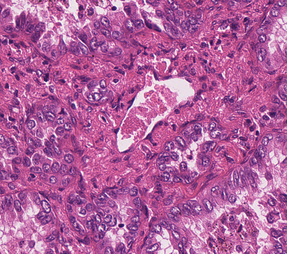
Tumor epithelial tissue: yes
Tumor-associated stroma tissue: yes
Normal tissue: no